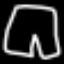
Label: pants